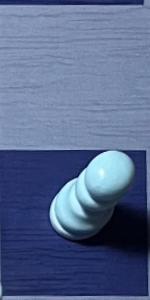
Label: Pawn_White